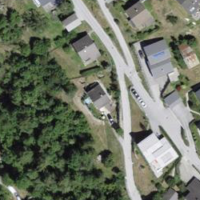
EUNIS habitat code: 55
Species observed at this site:
Phoenicurus ochruros
Ptyonoprogne rupestris
Tussilago farfara